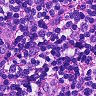
Metastatic tissue present: no